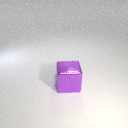
large purple metal cube